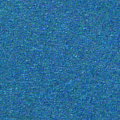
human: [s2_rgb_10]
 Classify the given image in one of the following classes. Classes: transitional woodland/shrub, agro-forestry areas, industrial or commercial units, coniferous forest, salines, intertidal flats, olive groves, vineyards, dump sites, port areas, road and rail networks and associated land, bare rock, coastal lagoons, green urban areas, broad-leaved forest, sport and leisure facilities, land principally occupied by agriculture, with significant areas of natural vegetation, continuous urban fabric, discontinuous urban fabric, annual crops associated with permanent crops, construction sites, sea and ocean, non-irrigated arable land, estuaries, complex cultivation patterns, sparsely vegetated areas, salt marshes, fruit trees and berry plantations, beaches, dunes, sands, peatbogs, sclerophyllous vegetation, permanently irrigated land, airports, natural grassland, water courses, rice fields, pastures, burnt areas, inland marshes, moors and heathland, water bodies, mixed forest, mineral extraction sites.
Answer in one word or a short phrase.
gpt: sea and ocean